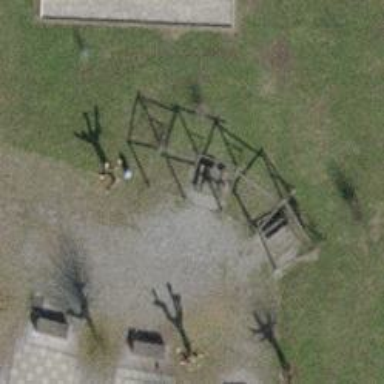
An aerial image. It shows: Picnic table located in leisure land area.